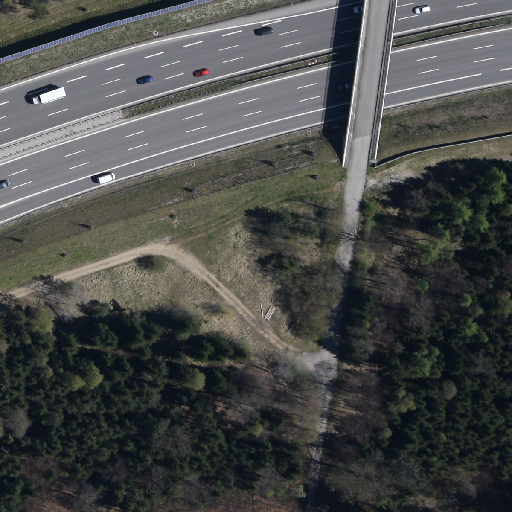
Referring expression: light-duty vehicle driving on the road